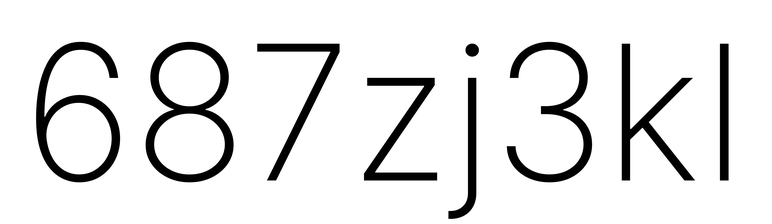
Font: Inter_ExtraLight